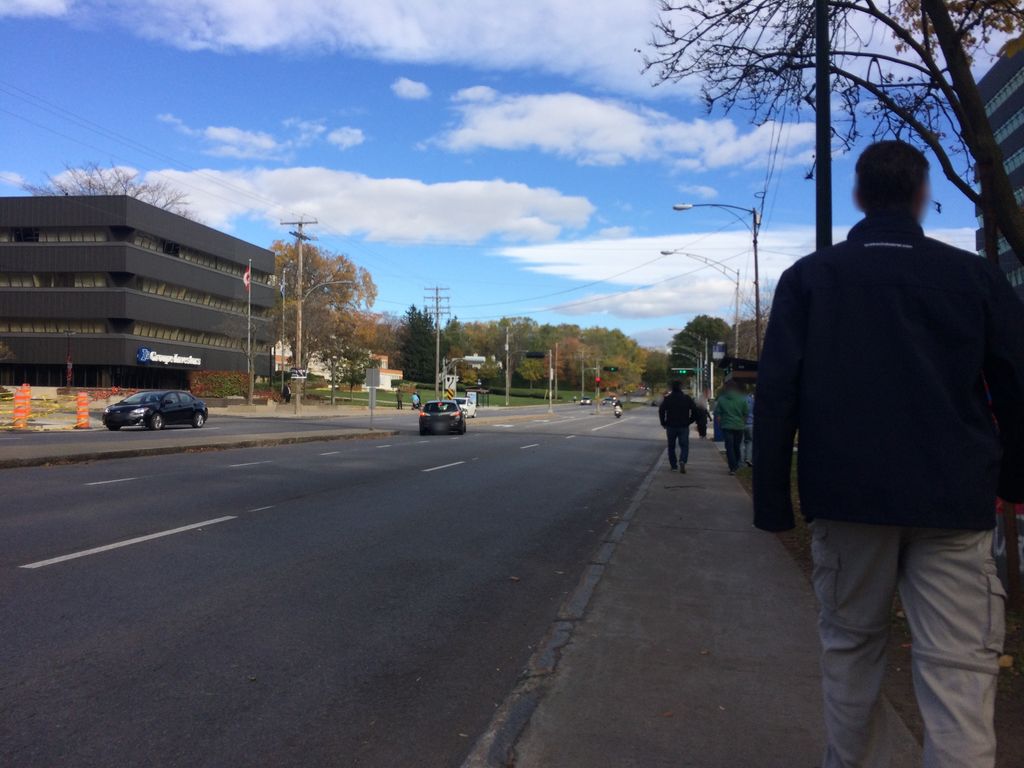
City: quebec_city